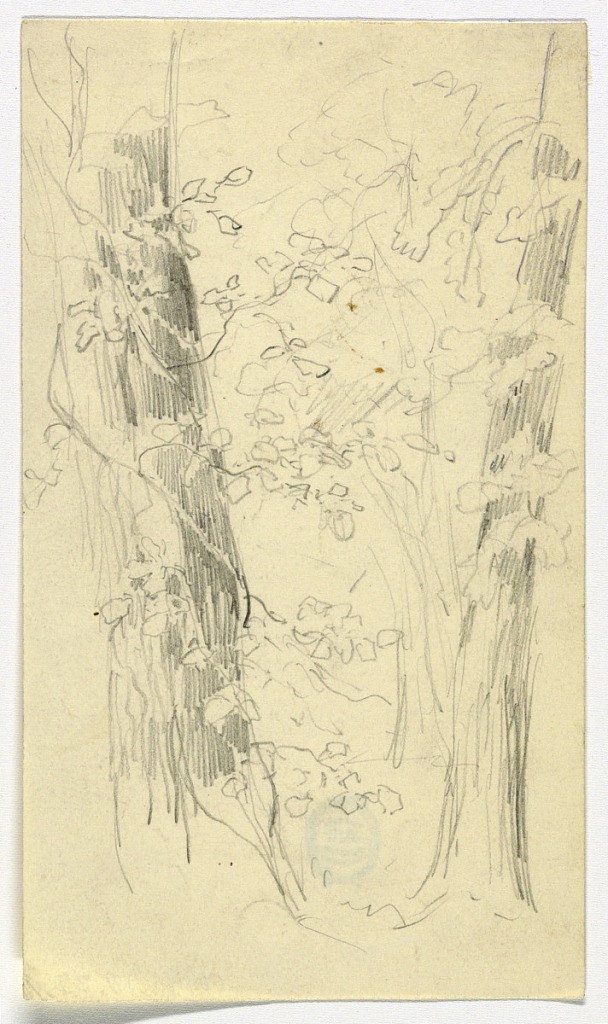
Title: Sketch of Trees
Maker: Daniel Huntington, American, 1816–1906
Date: ca. 1840
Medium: Graphite on cream wove paper
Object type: Drawing
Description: Sketch of a group of trees. Large trunk, left, with vines around it. Two other trunks, right, with some foliage.